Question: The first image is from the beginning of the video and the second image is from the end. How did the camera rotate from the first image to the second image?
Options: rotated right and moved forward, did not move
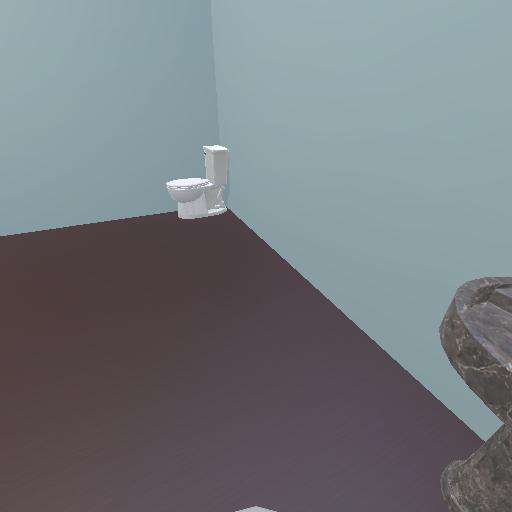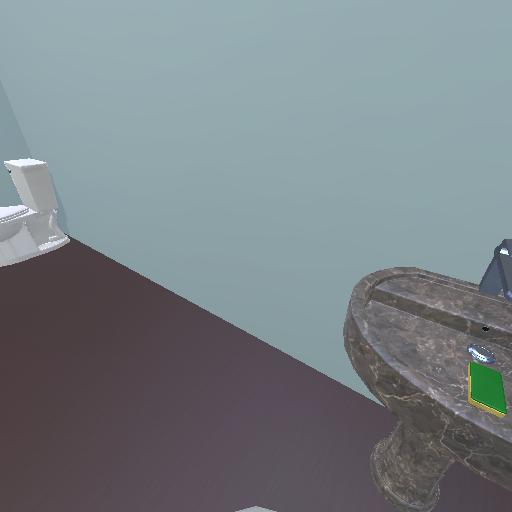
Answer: rotated right and moved forward